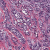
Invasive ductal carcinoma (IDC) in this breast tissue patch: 0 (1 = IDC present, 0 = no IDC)